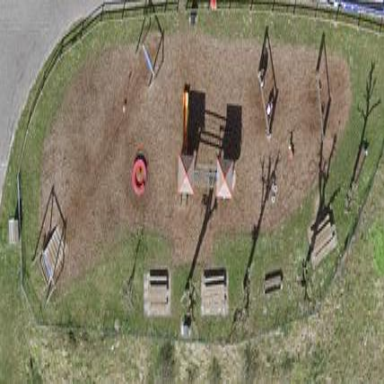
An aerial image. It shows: Playground in village green area.